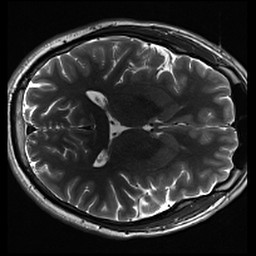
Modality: inplaneT2
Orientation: axial